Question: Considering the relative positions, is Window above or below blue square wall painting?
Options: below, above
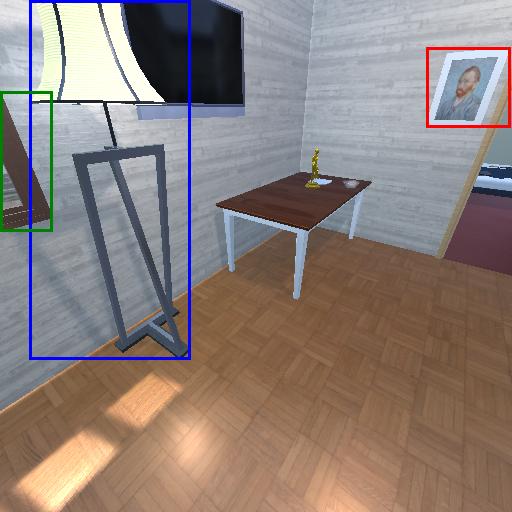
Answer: below